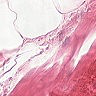
Metastatic tissue present: no